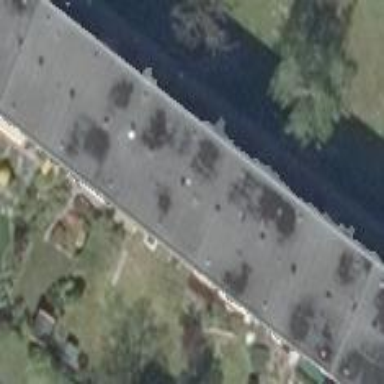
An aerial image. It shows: Building with apartments and flat roof.